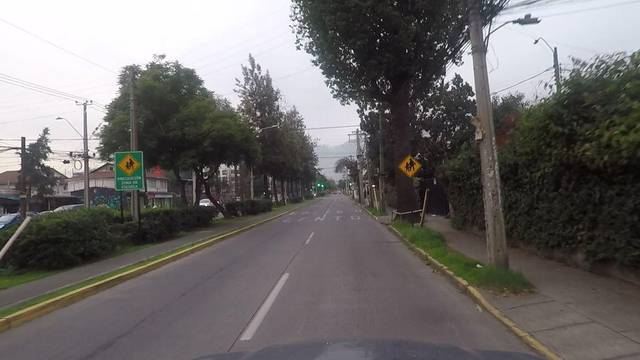
Region: Chile
Coordinates: -33.453, -70.566